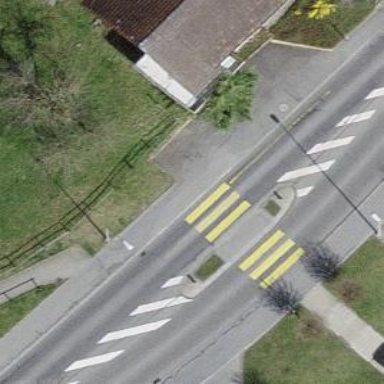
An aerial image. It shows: Zebra crossing on footway.